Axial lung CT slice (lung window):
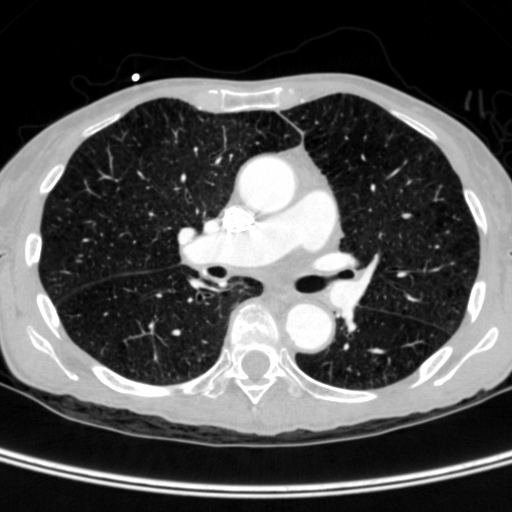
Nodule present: no